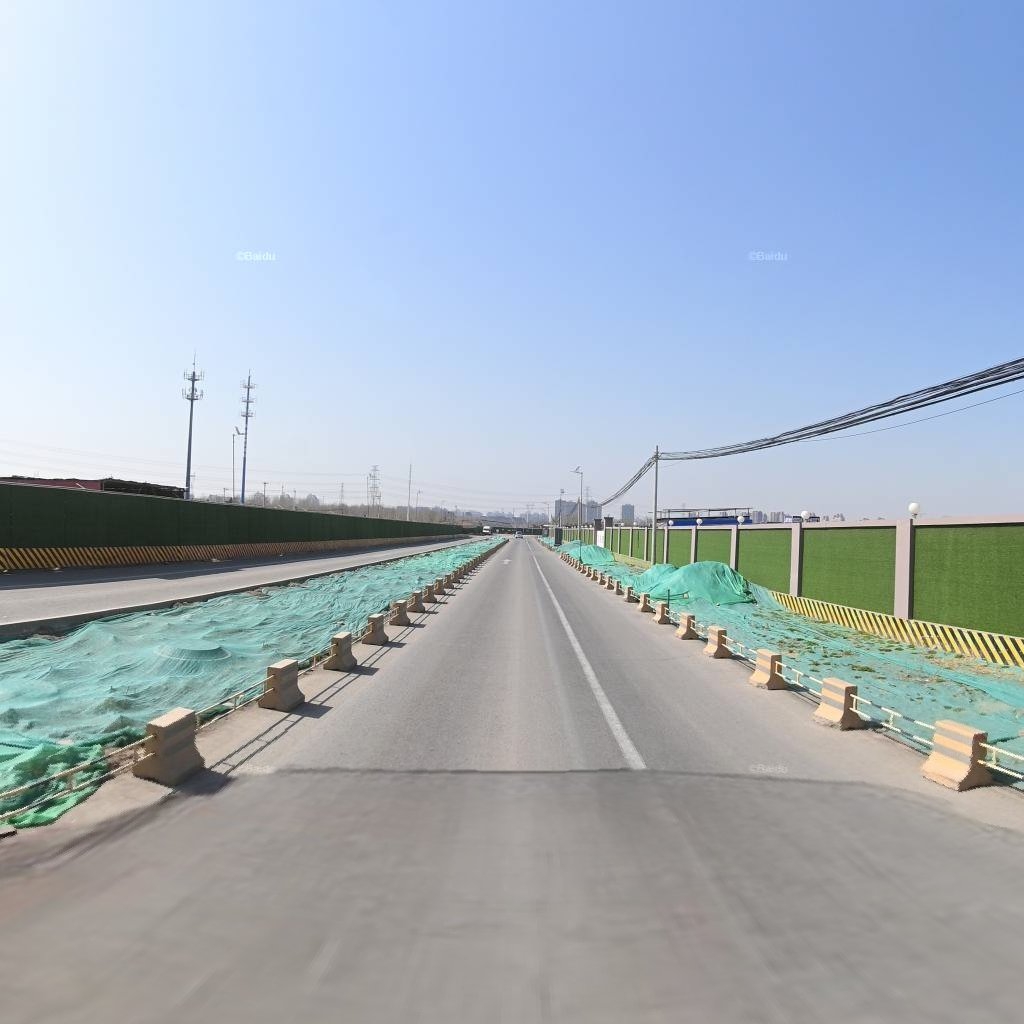
Region: Chaoyang
Road damage annotations: transverse crack